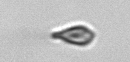
Label: Cryptophyta